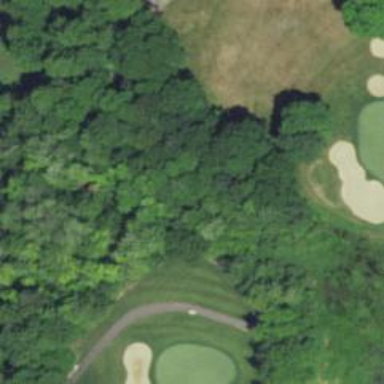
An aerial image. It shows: Service road designated as golf cart path.